如图 1，在长方形 $ABCD$ 中，动点 $P$ 从点 $B$ 出发，以每秒 2 个单位长度的速度，沿 $BC-CD-DA$ 运动至点 $A$ 停止，设点 $P$ 运动的时间为 $x\text{s}$，$\triangle ABP$ 的面积为 $y$。如果 $y$ 关于 $x$ 的变化情况如图 2 所示，则 $\triangle ABC$ 的面积是（ \quad ）

\vspace{0.5cm}

\noindent \textbf{A.} 10 \hspace{2cm} \textbf{B.} 20 \hspace{2cm} \textbf{C.} 40 \hspace{2cm} \textbf{D.} 80
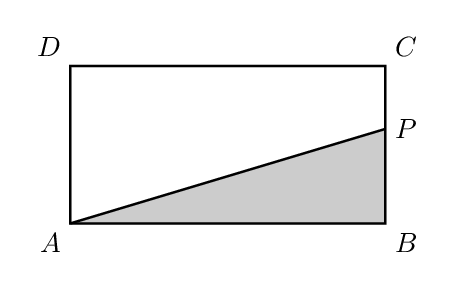
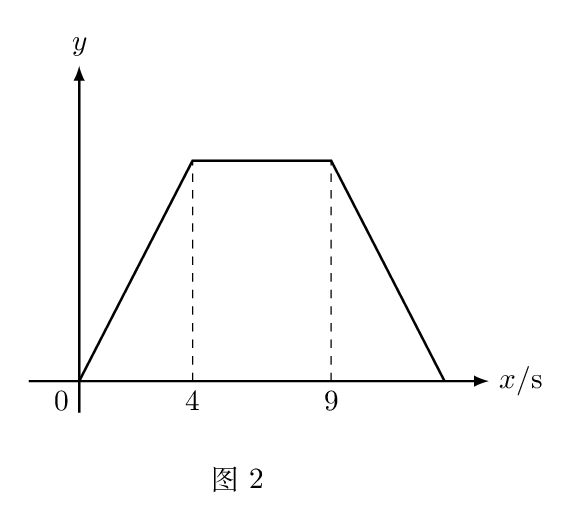
【解答】

\noindent \textbf{【答案】} A

\vspace{0.2cm}
\noindent \textbf{【分析】} 本题考查了反比例系数$k$的几何意义，设$A(m,n)$，则$C(2m,2n)$，根据$k$的几何意义，得到$mn=k$，$S_{\triangle BOD}=\dfrac{1}{2}k$，进而得到$S_{\triangle OCD}=\dfrac{1}{2}\cdot 2m\cdot 2n=2k$，根据$\triangle OCB$的面积为$6$，列出方程求解即可．

\vspace{0.2cm}
\noindent \textbf{【详解】} 解：设$A(m,n)$，
$\because CD \perp x$轴，垂足为$D$，$CO$、$CD$分别交双曲线$y=\dfrac{k}{x}$于点$A$，$B$，$OA=AC$，
$\therefore mn=k$，$S_{\triangle BOD}=\dfrac{1}{2}k$，
$\therefore S_{\triangle OCD}=\dfrac{1}{2}\cdot 2m\cdot 2n=2k$，
$\because \triangle OCB$的面积为$6$，
$\therefore S_{\triangle OCD}-S_{\triangle BOD}=2k-\dfrac{1}{2}k=6$，
解得：$k=4$，
故选：A．